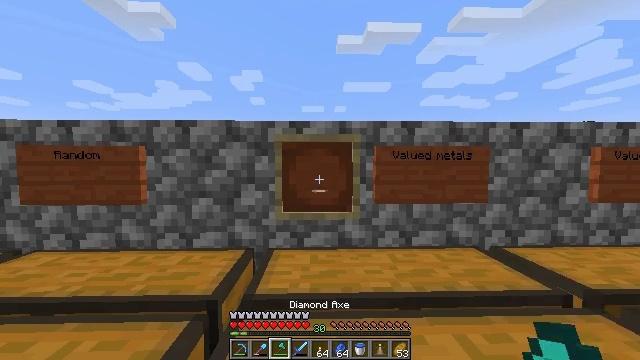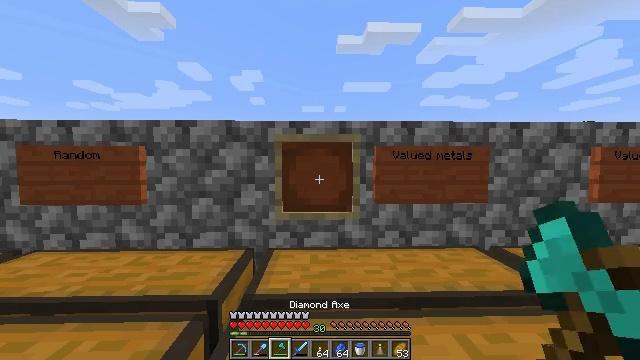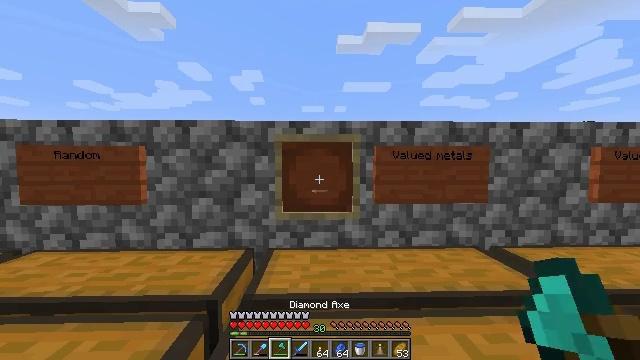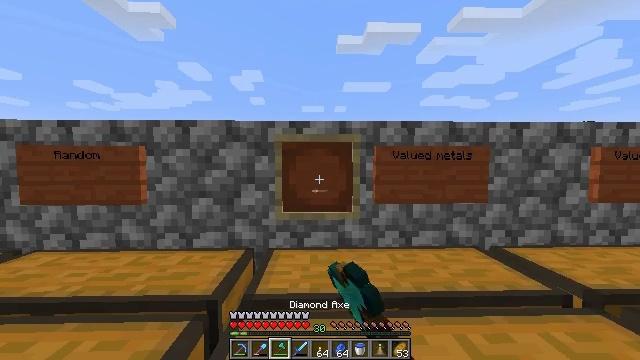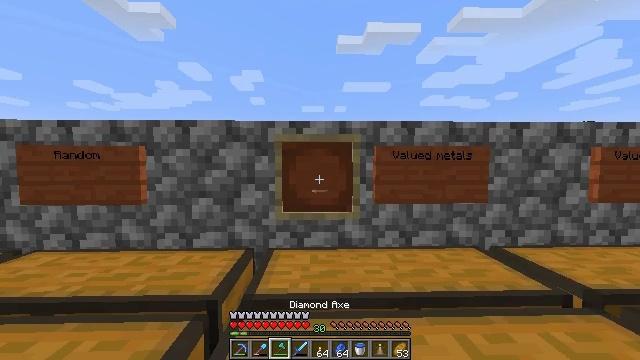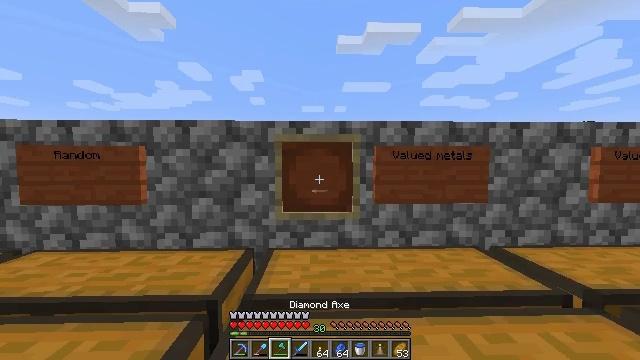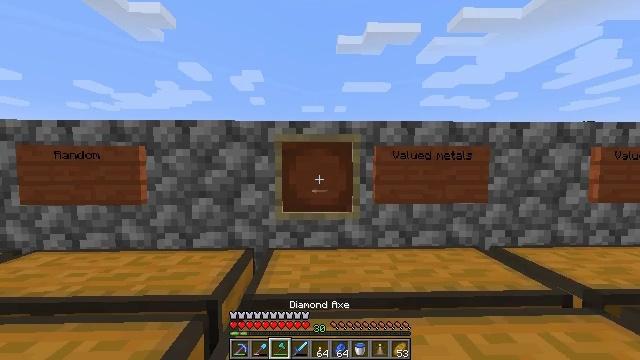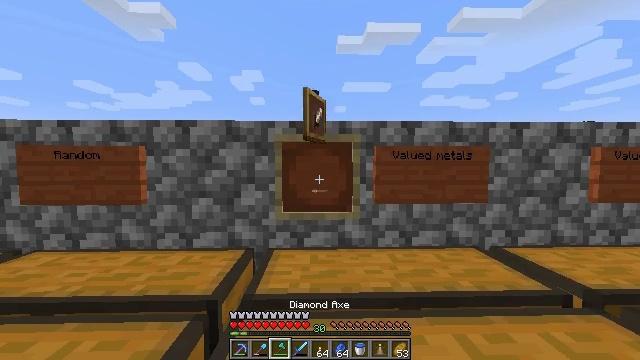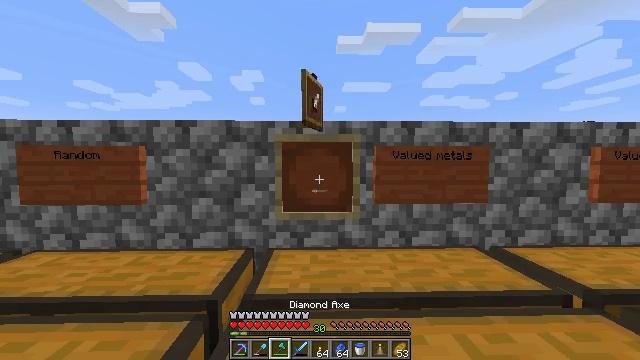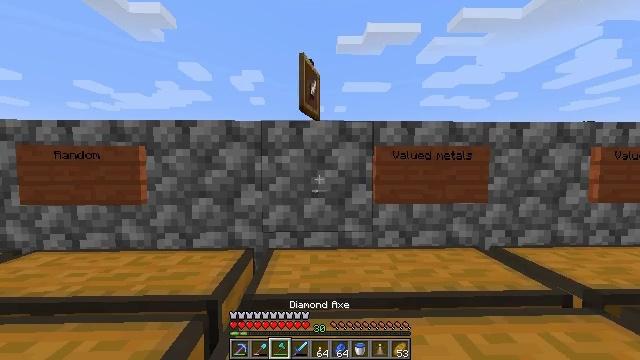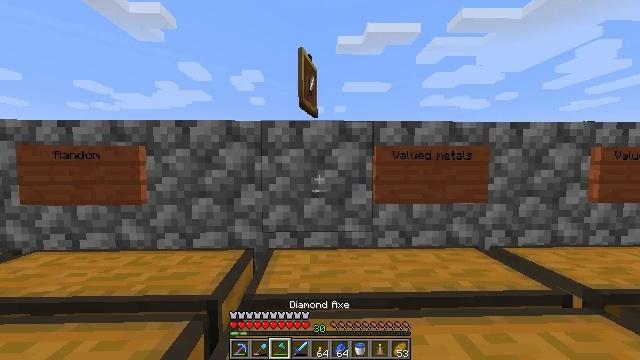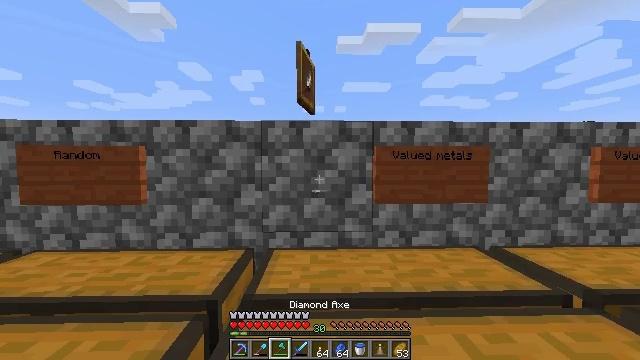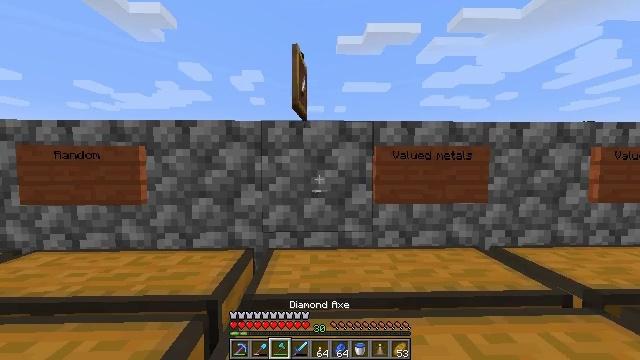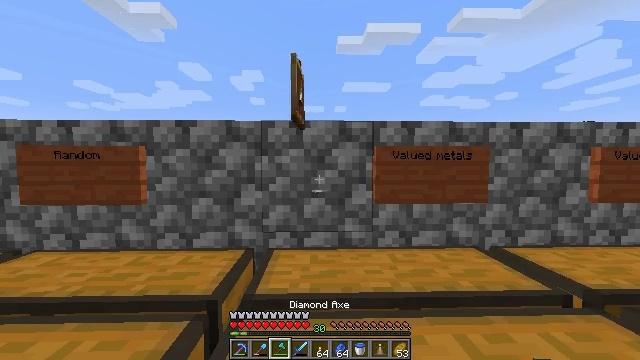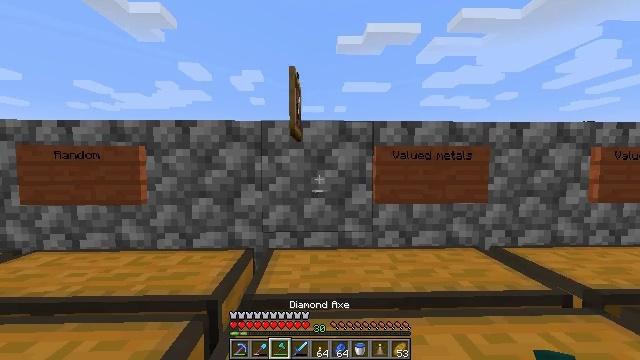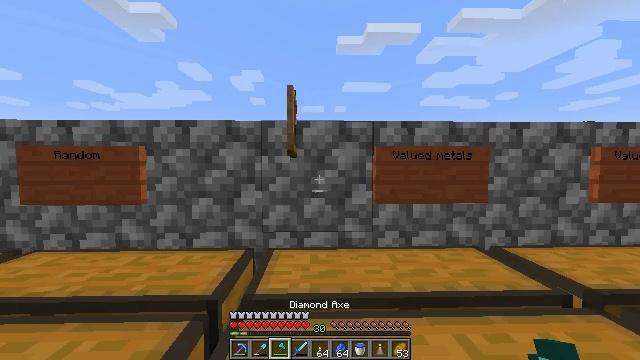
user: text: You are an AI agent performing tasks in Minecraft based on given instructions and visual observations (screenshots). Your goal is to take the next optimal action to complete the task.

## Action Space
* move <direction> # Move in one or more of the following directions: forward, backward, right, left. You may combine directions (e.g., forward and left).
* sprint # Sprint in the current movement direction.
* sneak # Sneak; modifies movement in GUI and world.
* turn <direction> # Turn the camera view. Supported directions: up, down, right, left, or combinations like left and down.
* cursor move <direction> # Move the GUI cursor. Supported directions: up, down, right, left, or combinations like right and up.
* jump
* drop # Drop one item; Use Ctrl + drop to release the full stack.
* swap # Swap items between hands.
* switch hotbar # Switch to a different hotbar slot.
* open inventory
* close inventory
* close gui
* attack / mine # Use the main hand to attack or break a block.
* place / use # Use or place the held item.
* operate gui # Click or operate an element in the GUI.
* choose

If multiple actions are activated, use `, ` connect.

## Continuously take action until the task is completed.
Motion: motion action
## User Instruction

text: Craft a diamond hoe.
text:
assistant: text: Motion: no_op
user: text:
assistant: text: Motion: attack / mine
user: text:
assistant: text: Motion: attack / mine
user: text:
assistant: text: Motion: attack / mine
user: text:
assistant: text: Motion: attack / mine
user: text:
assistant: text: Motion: attack / mine
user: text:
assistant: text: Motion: attack / mine
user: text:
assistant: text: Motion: no_op
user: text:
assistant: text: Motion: no_op
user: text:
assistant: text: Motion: no_op
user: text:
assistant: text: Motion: no_op
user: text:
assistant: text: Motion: no_op
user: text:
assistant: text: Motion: no_op
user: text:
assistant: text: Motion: no_op
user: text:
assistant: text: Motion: no_op
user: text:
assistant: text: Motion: no_op
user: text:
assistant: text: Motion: no_op
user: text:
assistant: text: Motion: no_op
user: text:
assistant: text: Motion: no_op
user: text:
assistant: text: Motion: move forward, turn down
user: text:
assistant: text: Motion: move forward, turn down, jump
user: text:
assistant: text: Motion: move forward, turn left and down, jump
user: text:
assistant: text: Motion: move forward, turn down, jump
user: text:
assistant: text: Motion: move forward, turn left and down, jump
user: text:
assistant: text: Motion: move forward, turn left and down, jump
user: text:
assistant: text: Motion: move forward, turn left and down
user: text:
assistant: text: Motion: move forward, turn left and down
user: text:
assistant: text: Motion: move forward, turn left and down
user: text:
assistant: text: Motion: turn left and down
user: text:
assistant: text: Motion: no_op